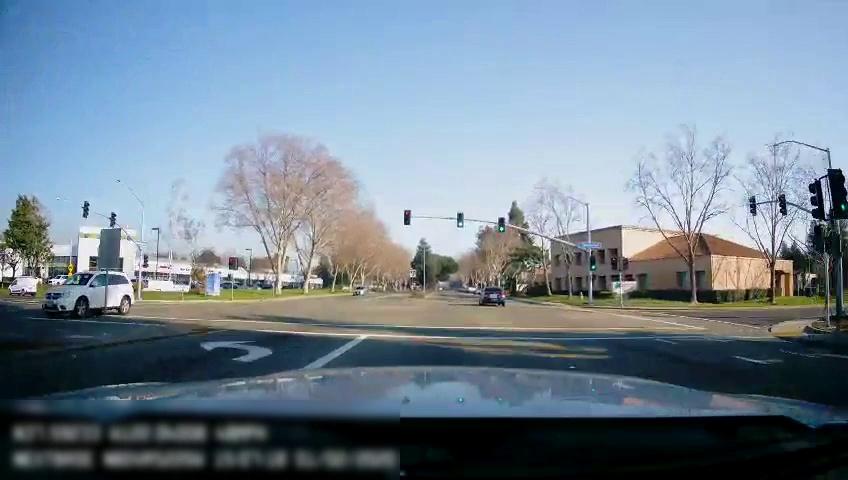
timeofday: Day
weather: Sunny
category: Drivable Space
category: Vehicles | Car
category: Vehicles | Car
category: Vehicles | SUV
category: Vehicles | Van
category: Vehicles | Car
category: Lanes | Current Lane
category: Lanes | Current Lane
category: Lanes | Opposite Lane
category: Traffic | Lights
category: Traffic | Lights
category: Traffic | Lights
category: Traffic | Signs
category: Traffic | Lights
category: Traffic | Lights
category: Traffic | Lights
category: Traffic | Lights
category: Traffic | Lights
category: Traffic | Lights
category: Traffic | Lights
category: Traffic | Lights
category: Traffic | Lights
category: Traffic | Lights
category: Traffic | Lights
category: Traffic | Lights
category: Traffic | Lights